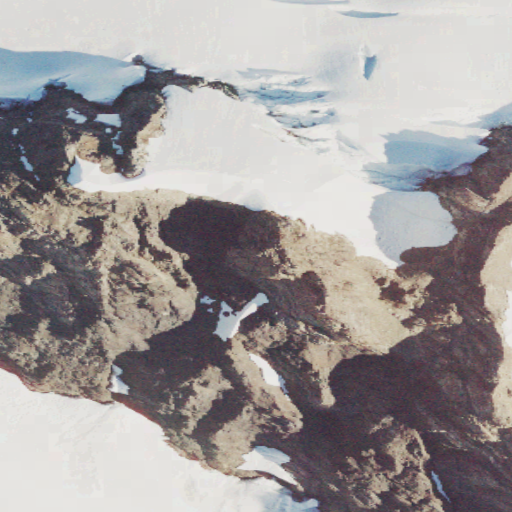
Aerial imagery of mountain in Washington named West Peak containing barren land and snow